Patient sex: F
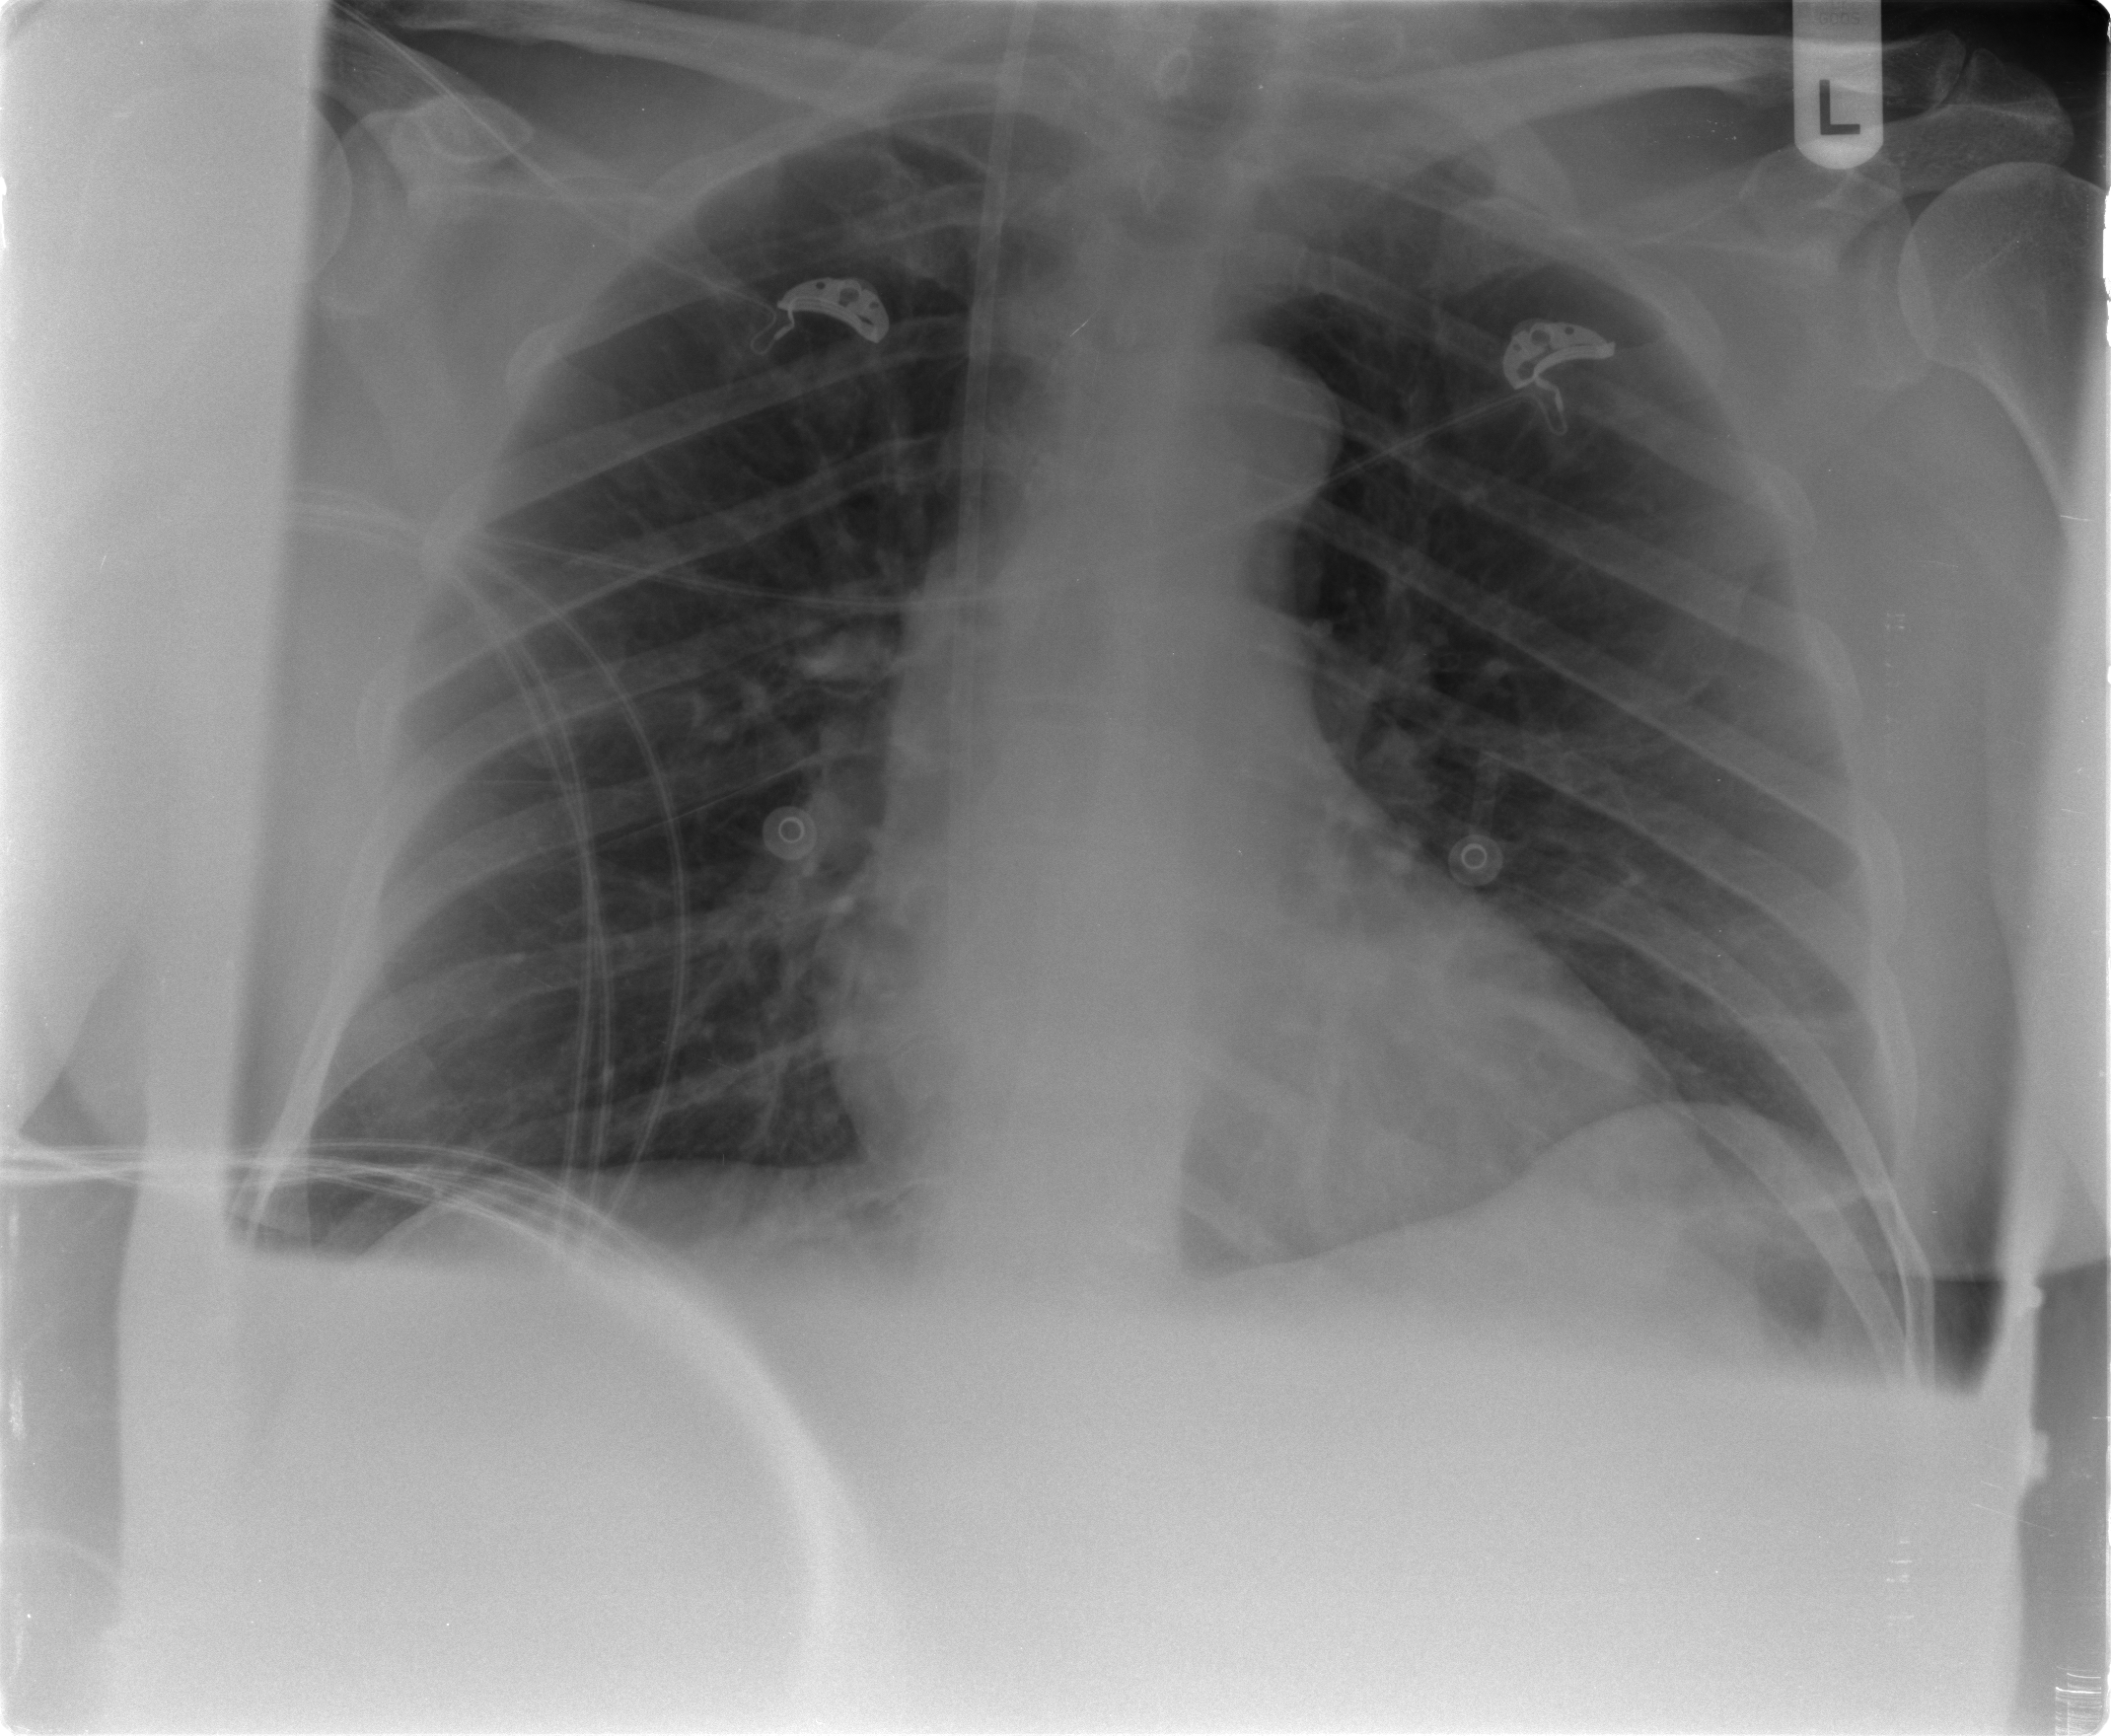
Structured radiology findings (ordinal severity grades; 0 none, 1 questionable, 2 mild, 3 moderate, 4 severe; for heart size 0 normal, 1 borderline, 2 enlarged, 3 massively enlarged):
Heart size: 1
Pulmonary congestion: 2
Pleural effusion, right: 0
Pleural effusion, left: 0
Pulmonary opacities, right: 0
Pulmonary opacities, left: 0
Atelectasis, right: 0
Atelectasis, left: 0